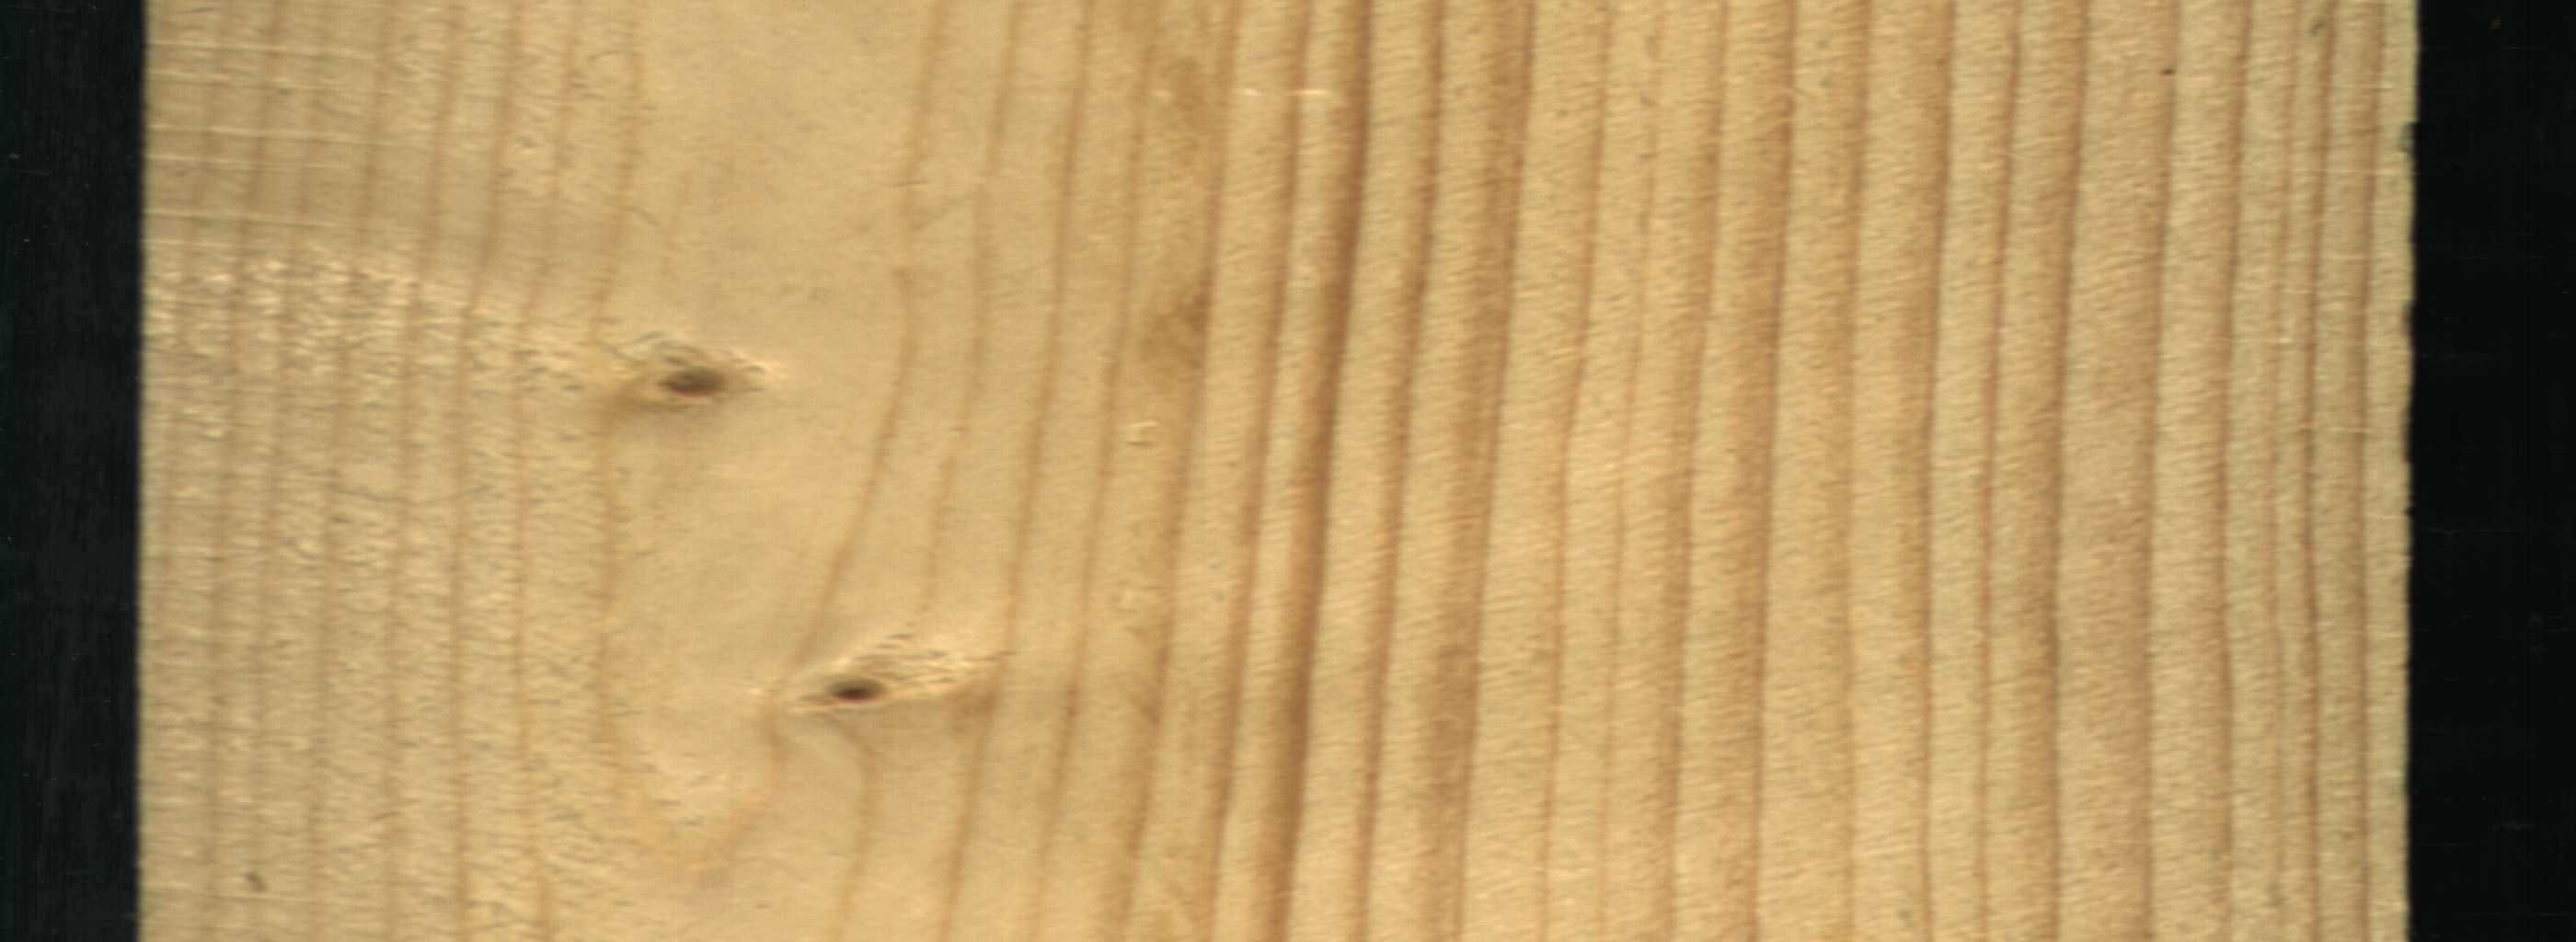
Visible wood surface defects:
Live_Knot
Live_Knot